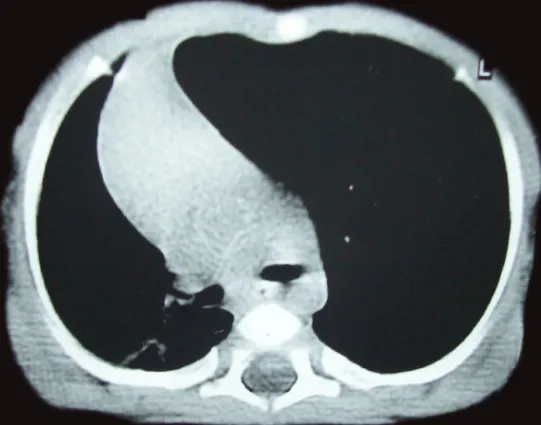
CT scan showed a hyperluscent, hyper extended lobe with midline substantial herniation and compression of the remaining lung. The mediastinum is significantly shifted away from the side of the abnormal lobe.
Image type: radiology (ct)